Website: apple
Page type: payment
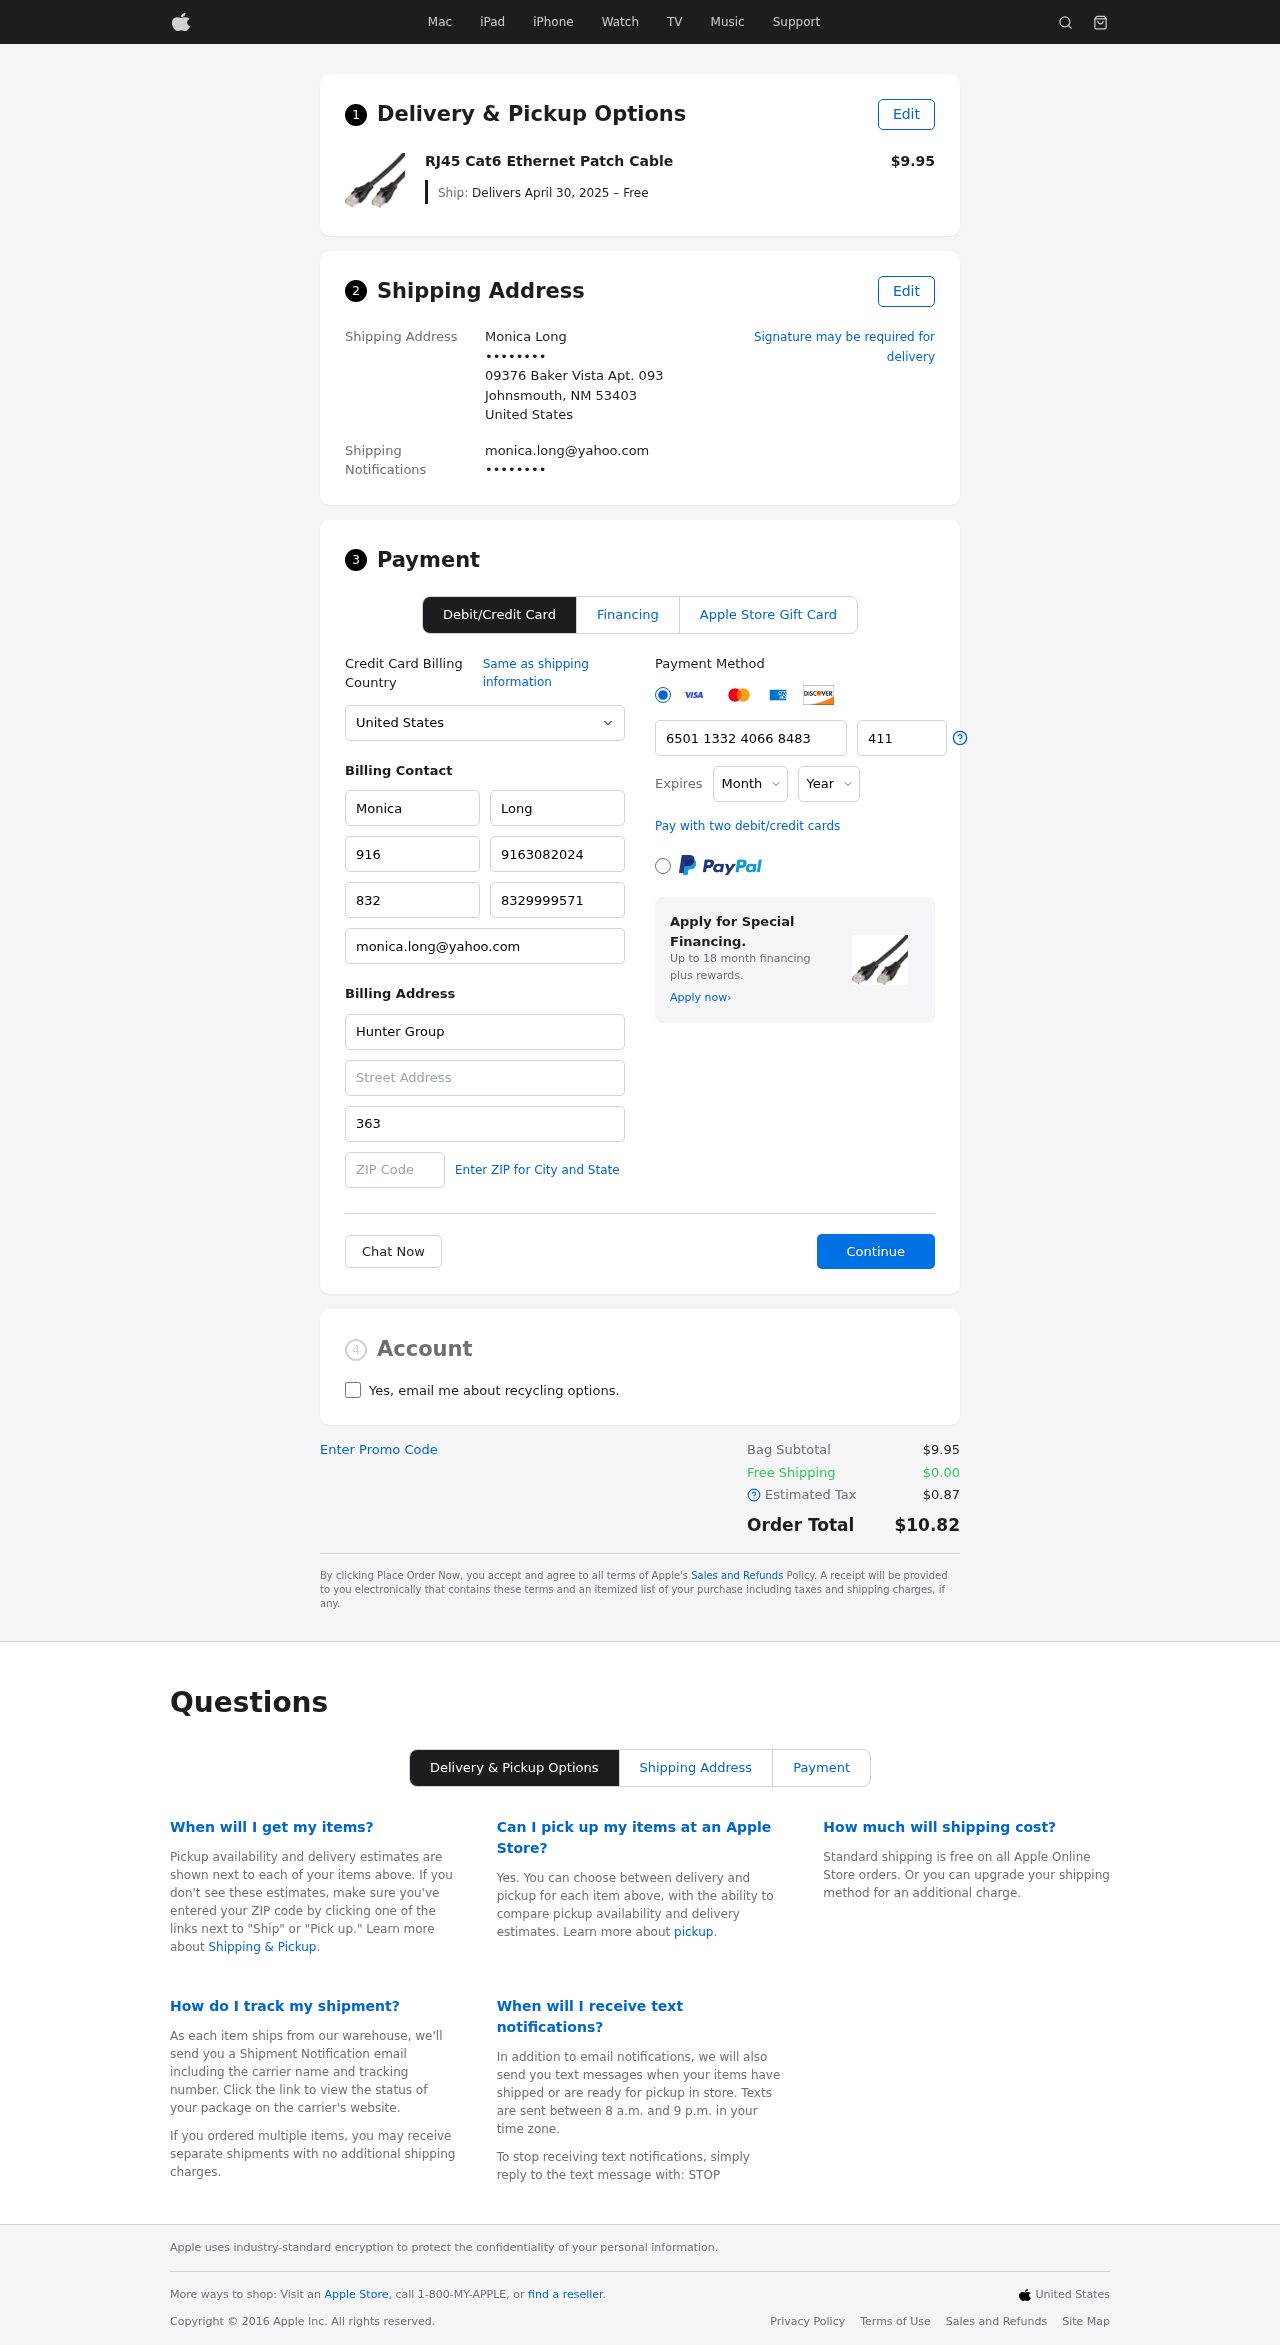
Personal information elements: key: PII_CARD_CVV
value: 411
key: PII_CARD_EXPIRY_MONTH
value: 03
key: PII_CARD_EXPIRY_YEAR
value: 29
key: PII_CARD_NUMBER
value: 6501 1332 4066 8483
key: PII_CITY_STATE_ZIP
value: Johnsmouth, NM 53403
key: PII_COMPANY
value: Hunter Group
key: PII_COUNTRY
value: United States
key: PII_EMAIL
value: monica.long@yahoo.com
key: PII_EMAIL2
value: monica.long@yahoo.com
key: PII_FIRSTNAME
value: Monica
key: PII_FULLNAME
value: Monica Long
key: PII_LASTNAME
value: Long
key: PII_PHONE3
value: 9163082024
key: PII_PHONE_ALT
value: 8329999571
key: PII_PHONE_ALT_AREA
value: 832
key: PII_PHONE_AREA
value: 916
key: PII_SECURITY_CODE
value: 363
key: PII_STREET
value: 09376 Baker Vista Apt. 093
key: PII_PHONE
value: ••••••••
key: PII_PHONE2
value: ••••••••
Product elements: key: PRODUCT1_NAME
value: RJ45 Cat6 Ethernet Patch Cable
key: PRODUCT1_PRICE
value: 9.95
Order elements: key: ORDER_DELIVERY_DATE
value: Delivers April 30, 2025 – Free
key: ORDER_SUBTOTAL
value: $9.95
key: ORDER_SHIPPING_COST
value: $0.00
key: ORDER_TAX
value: $0.87
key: ORDER_TOTAL
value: $10.82